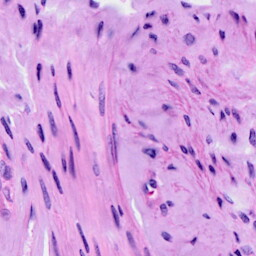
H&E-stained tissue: Cervix